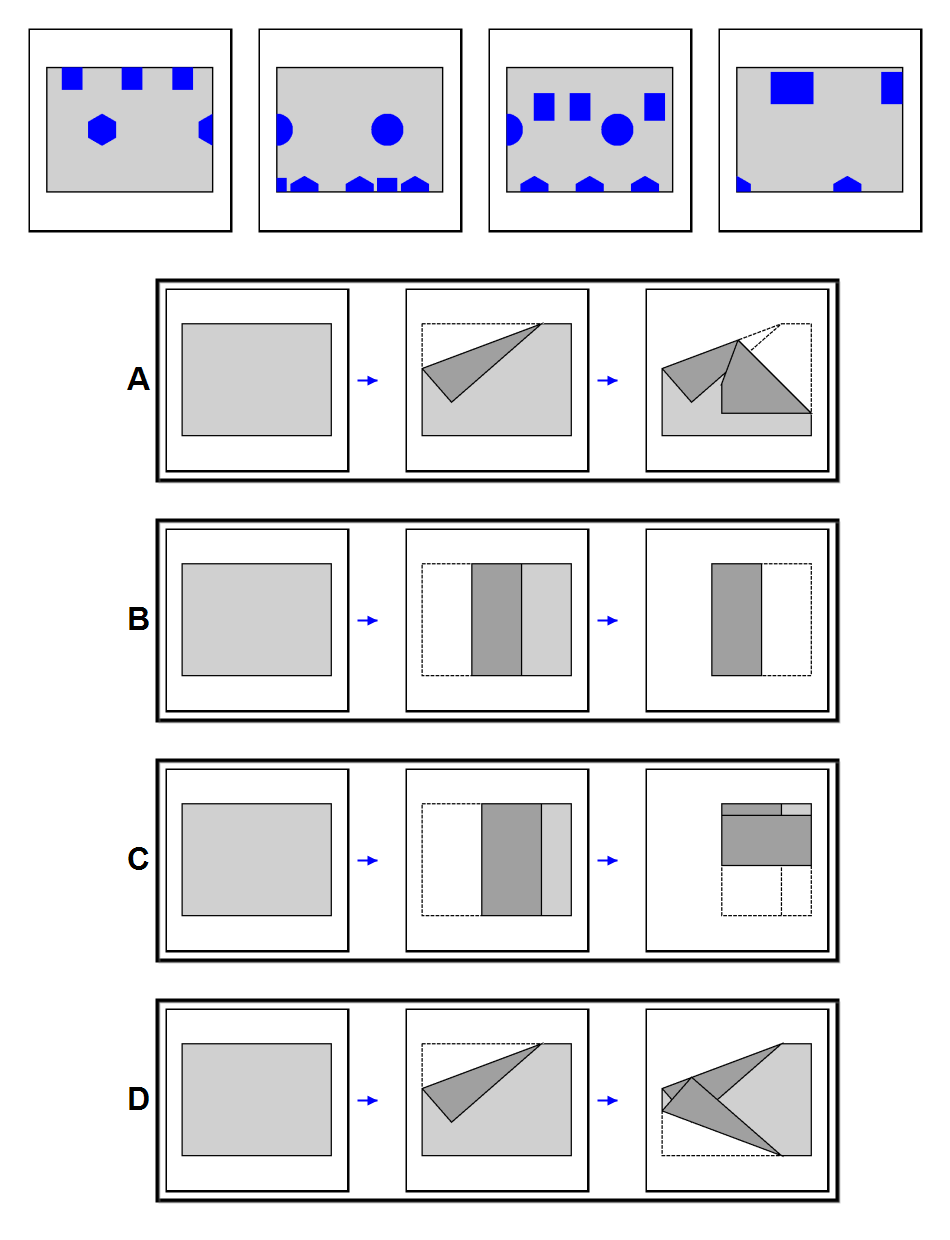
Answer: B